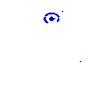
Particle: pion